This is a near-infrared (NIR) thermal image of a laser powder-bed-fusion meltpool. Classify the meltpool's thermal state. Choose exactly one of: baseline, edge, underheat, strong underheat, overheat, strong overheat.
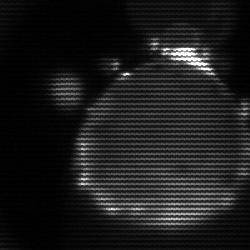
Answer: edge